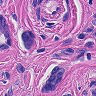
Metastatic tissue present: yes